Question: I'm trying to color the bars in highcharts with a gradient. What I have is coloring them, but the problem is, the gradient is spreading through the other data groups rather than each individual bar, here's an example of what I mean:

If you notice, the gradient is being spread between the bars, rather than creating a new one for each.
To gradient them, I'm using:
'''
colors: [
{
linearGradient: [500, 0],
stops: [
[0, 'rgb(247, 111, 111)'],
[1, 'rgb(220, 54, 54)']
]
},
{
linearGradient: [500, 0],
stops: [
[0, 'rgb(120, 202, 248)'],
[1, 'rgb(46, 150, 208)']
]
},
{
linearGradient: [500, 0],
stops: [
[0, 'rgb(136, 219, 5)'],
[1, 'rgb(112, 180, 5)']
]
},],
'''
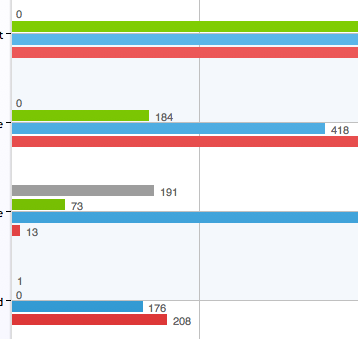
Answer: There are two ways of specifying gradients in current version of highcharts. Previously you only had the option of using an array with four coordinates like 'linearGradient: [x1, y1, x2, y2]'. This would make the gradient coordinates apply to pixels and therefor be used for all bars (as in your example).
The new option is to use a configuration object instead:
'''
linearGradient: {
x1: 0,
y1: 0,
x2: 1,
y2: 0
}
'''
The coordinates here are numbers between 0 and 1 which corresponds to each individual bar. So, if you change the array you used to be a config option (and use normalized coordinates) you will get gradients in each bar.
Example on <URL>
Screenshot:

And as a bar chart have the x-axis going from top to bottom you should let x1 be 0 and x2 be 1, instead of changing y1 and y2.